Interaction volume radius: 5 \u00c5
Interaction volume height: 25 \u00c5
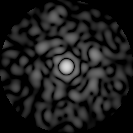
Disorder parameter: 0.8386